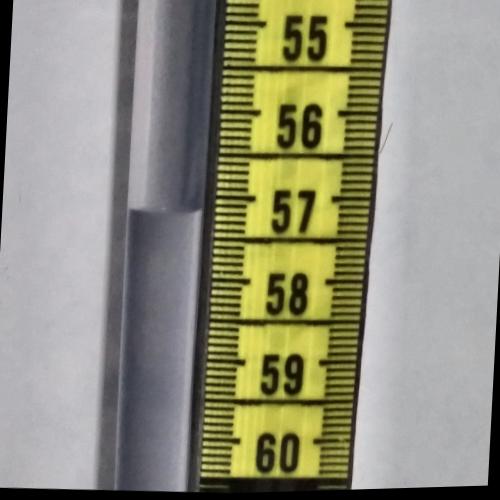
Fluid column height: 57.2 cm